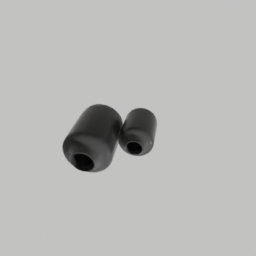
Label: decoration